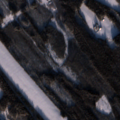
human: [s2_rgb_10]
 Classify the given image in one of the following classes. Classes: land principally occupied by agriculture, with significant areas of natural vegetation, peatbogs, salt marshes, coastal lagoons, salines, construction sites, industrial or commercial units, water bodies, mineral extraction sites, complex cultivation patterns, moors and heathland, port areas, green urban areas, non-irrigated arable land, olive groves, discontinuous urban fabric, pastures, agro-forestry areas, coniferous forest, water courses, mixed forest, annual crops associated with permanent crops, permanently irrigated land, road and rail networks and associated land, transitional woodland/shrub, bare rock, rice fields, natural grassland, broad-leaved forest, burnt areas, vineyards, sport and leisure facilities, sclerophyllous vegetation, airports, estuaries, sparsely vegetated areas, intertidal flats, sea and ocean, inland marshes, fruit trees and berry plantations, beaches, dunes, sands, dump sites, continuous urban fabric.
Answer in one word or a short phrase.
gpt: non-irrigated arable land, land principally occupied by agriculture, with significant areas of natural vegetation, coniferous forest, mixed forest, transitional woodland/shrub